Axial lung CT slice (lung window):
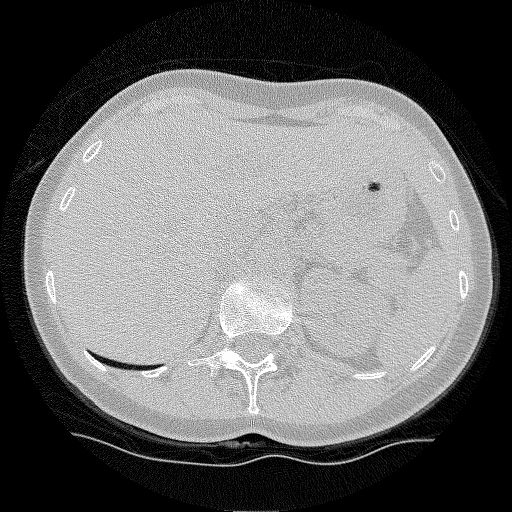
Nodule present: no